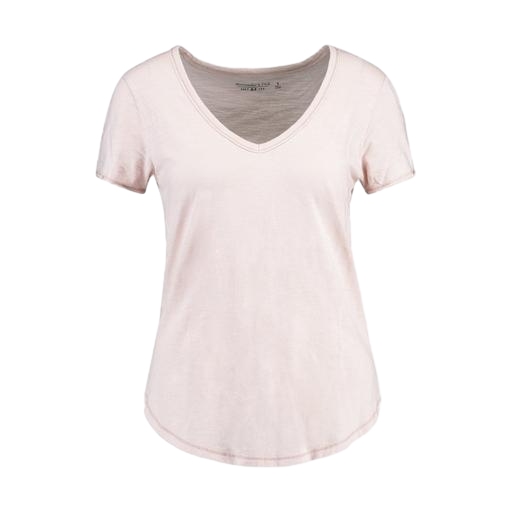
pink slub tee, pink supima tee, pink women's light v-neck t-shirt, white background